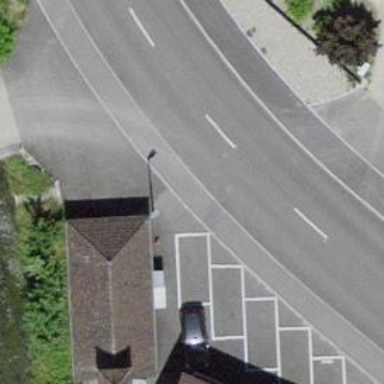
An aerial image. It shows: Public transport stop position.